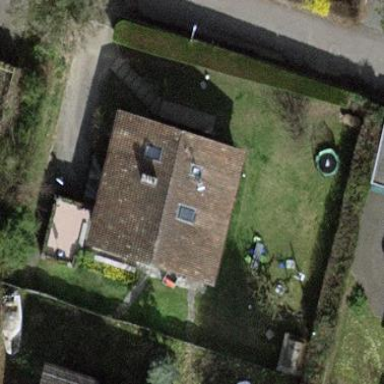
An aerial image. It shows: Garden surrounded by fence.